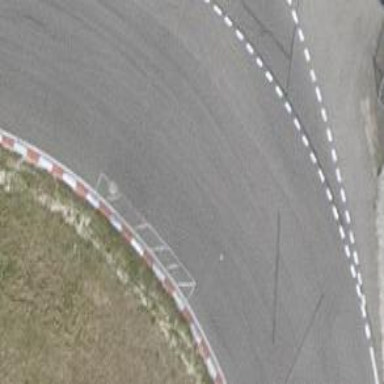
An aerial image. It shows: Asphalt raceway designed for motor sports.